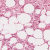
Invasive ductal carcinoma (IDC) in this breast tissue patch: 0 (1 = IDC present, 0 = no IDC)